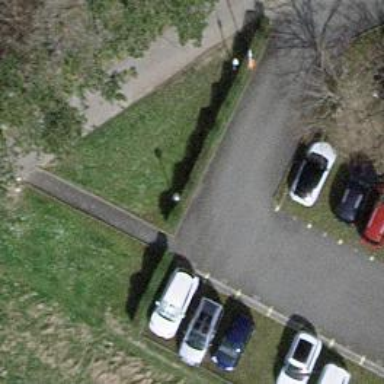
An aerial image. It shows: Asphalt parking aisle off service road.